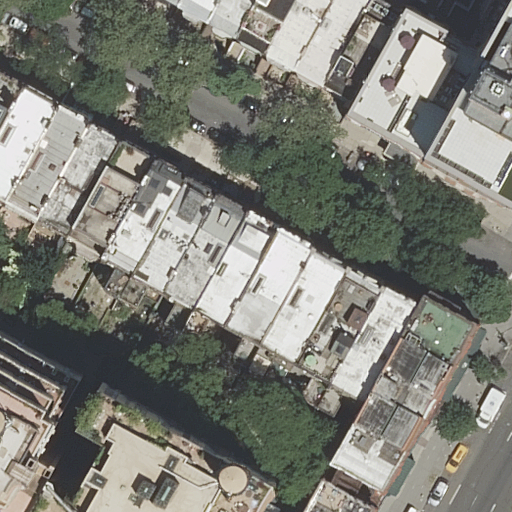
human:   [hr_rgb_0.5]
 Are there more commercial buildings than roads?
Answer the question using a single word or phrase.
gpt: no

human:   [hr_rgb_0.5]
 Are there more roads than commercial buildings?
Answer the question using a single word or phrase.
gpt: yes

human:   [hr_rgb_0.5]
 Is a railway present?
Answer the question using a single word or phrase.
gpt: no

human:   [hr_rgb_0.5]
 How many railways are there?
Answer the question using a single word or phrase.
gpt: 0

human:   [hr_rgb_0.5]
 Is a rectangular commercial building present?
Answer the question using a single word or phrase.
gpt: no

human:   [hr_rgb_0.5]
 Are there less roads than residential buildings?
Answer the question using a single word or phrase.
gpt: yes

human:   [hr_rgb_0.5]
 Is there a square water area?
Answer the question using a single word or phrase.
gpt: no

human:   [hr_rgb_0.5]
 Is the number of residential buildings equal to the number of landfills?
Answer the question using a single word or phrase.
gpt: no

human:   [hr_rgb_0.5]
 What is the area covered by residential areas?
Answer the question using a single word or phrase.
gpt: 0m2

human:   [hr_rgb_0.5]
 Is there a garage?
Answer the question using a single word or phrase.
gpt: no

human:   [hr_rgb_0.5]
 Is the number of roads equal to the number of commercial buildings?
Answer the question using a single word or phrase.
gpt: no

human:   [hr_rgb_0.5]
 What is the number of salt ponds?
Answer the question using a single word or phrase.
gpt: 0

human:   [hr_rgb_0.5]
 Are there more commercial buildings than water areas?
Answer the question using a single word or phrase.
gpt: no

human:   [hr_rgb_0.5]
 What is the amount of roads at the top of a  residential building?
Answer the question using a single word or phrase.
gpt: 1

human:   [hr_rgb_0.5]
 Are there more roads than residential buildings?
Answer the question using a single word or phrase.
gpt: no

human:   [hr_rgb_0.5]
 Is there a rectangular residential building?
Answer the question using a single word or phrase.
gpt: yes

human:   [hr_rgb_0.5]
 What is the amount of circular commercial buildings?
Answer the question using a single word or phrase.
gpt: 0

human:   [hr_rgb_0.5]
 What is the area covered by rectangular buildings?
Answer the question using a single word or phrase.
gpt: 2987m2

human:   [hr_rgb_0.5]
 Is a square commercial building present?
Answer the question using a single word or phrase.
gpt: no

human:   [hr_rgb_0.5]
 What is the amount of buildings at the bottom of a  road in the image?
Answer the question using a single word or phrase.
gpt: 14

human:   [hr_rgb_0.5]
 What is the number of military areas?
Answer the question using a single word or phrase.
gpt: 0

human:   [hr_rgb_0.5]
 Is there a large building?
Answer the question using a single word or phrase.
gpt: yes

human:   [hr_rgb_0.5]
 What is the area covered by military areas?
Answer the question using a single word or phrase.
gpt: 0m2

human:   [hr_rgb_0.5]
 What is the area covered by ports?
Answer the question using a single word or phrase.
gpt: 0m2

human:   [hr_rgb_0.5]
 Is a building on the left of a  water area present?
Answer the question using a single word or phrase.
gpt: no

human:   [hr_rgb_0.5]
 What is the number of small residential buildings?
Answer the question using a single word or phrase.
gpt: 8

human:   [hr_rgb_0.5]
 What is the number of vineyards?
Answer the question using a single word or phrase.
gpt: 0

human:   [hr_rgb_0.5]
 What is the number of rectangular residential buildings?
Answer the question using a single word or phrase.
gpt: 22

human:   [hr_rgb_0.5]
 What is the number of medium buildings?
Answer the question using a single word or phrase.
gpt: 16

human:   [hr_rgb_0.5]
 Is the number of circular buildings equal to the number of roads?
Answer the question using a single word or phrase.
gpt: no

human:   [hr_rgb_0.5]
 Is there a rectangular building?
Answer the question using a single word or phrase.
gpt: yes

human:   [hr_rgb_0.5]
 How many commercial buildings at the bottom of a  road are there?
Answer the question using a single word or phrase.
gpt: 0

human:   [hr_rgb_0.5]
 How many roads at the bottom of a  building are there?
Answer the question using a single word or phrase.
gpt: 1

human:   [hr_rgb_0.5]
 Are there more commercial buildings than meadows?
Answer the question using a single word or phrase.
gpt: no

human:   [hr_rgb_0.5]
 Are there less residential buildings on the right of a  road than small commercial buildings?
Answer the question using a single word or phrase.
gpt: no

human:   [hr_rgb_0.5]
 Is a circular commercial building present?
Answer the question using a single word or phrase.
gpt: no